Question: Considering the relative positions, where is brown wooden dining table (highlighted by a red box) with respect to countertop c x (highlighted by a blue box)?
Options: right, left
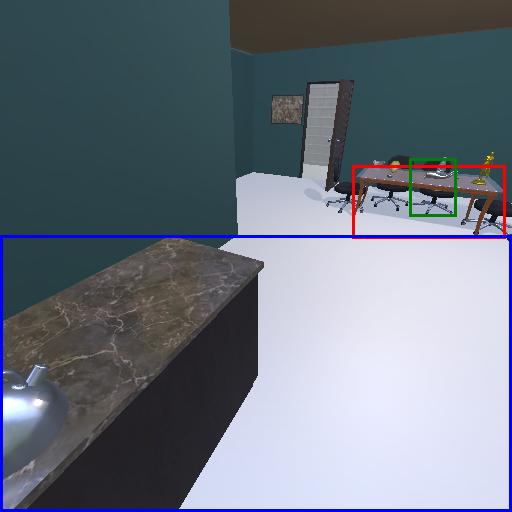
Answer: right